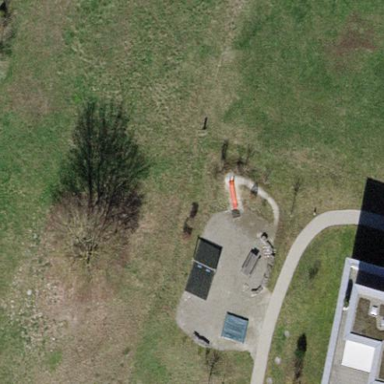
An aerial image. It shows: Playground area for leisure land.